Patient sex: M
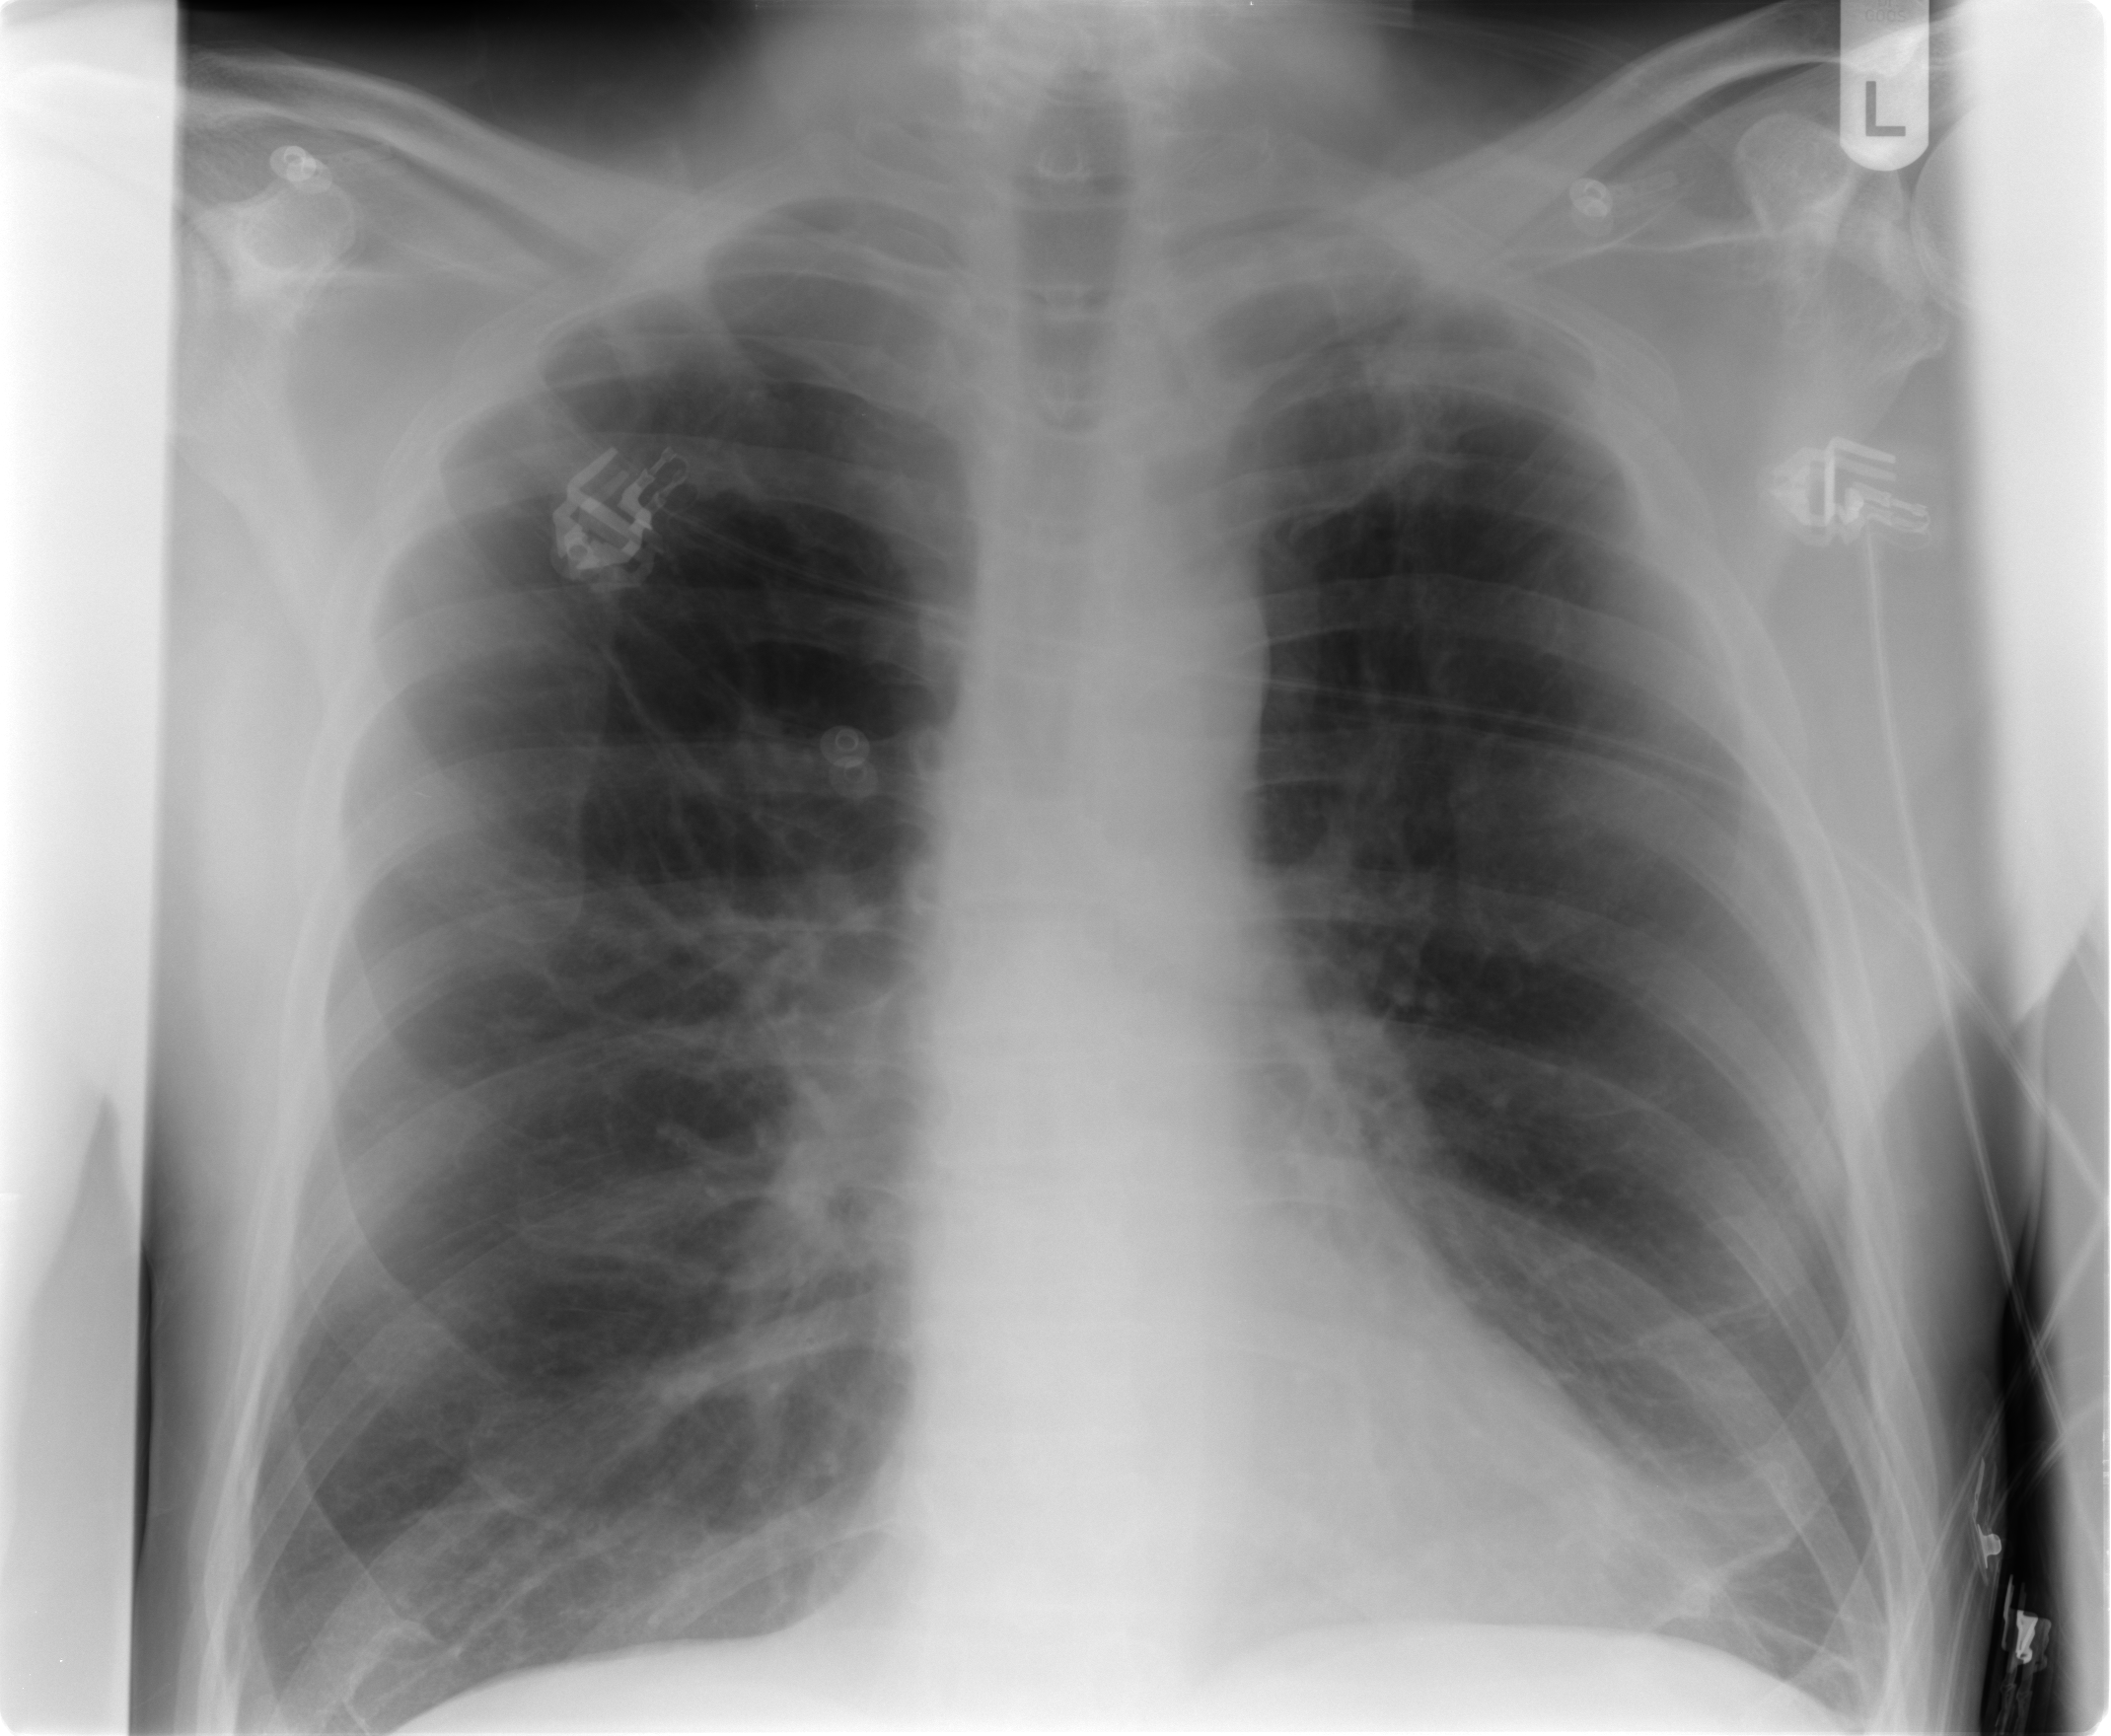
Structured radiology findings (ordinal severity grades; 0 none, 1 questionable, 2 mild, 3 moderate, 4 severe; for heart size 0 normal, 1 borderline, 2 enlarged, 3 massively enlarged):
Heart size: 0
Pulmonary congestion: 3
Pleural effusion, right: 0
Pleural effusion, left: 0
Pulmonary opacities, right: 0
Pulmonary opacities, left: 0
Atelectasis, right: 0
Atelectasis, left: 0